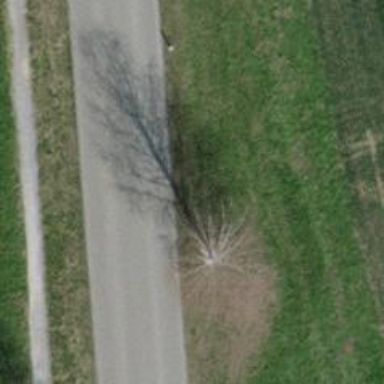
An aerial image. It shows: Urban tree adds touch of nature to the surroundings.